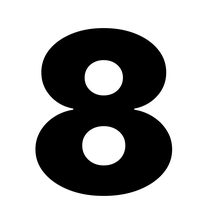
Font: Inter_Black